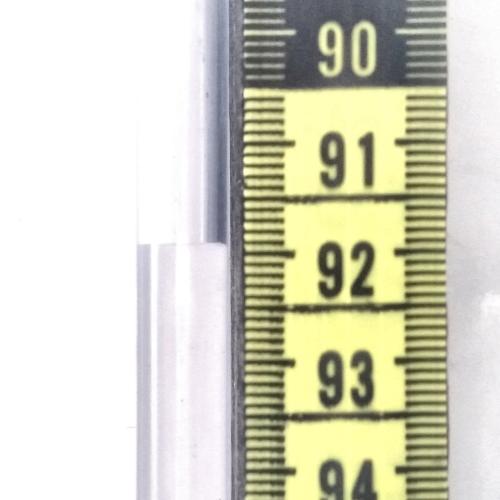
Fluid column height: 91.9 cm